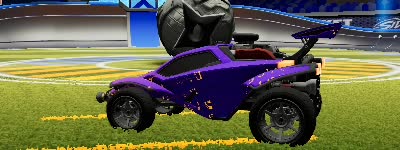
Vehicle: octane